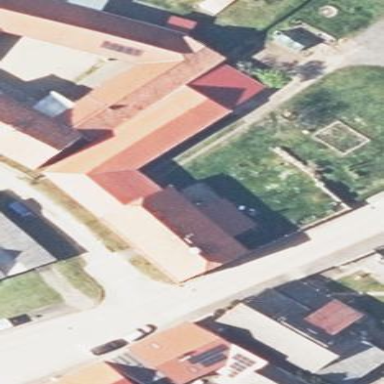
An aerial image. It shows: Building.